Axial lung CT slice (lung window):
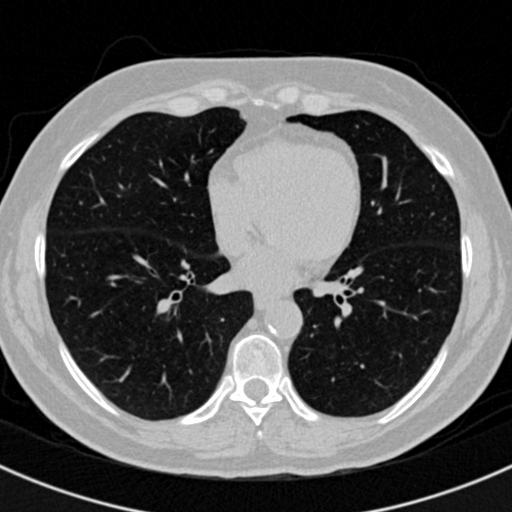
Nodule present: no